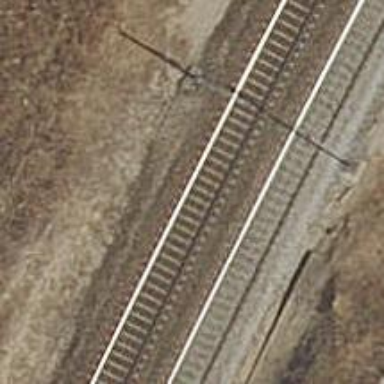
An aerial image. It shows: Bridge with electrified railway tracks featuring contact line.